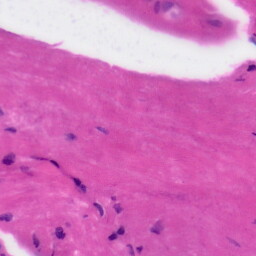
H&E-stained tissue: Tonsil